Here is the continuous-wavelet rendering of a rotor kit's vibration signal. Determine the machine's mechanical condition. Answer with exactly one of: normal, misalignment, unbalance, looseness.
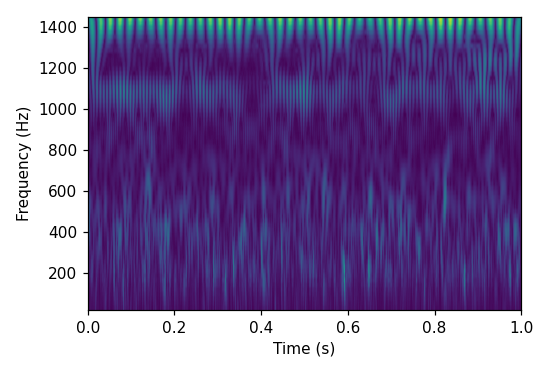
Answer: unbalance